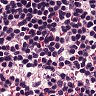
Metastatic tissue present: no